Question: I am working in digital image restoration field. Recently I have studied a number of image restoration techniques based papers. I have also used codes that are provided on the project page of these papers. One thing that I have noticed is that algorithms presented in these papers are able to remove blur from images that are included in respective papers, but these are not able to remove high quality blur.
Can anyone please explain, that why is it so?
This is a simple image having high quality blur:

Expert advice needed, with complete explanation.
I also want to know; is high quality blur removal an in digital image processing or not?
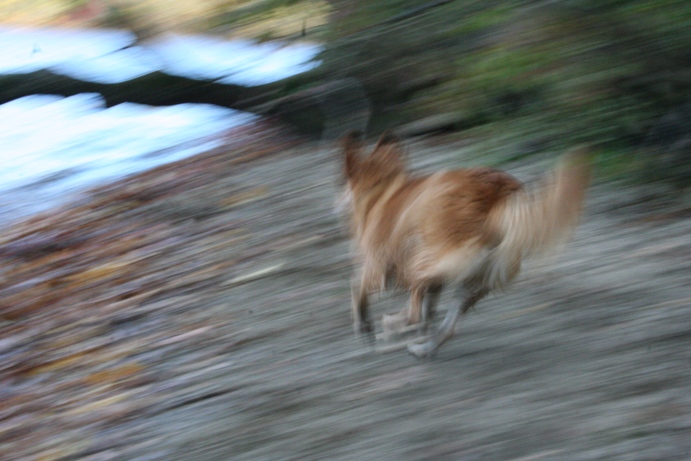
Answer: Since the blur kernel is unknown, the algorithm should be a blind-deconvolution algorithm. A typical blind-deconvolution algorithm would recover the convolution kernel (point-spread function) as well as the image itself.
But most such algorithm only deals with spatially invariant blur, which need the blur kernel to be stable across the whole image. The image you provided contains shift-variant spatially-variant blur. Both the camera and the dog are moving during exposure, result in an very complex blurred image. AFAIK, there is no algorithm that can recover your blurred dog. If you can remove the dog from the image the result could be much better.
Moreover, camera blur can also affect the result. Since it is a real photo, the focal point should be clearer while other stuff outside the depth of focus is blured out. It adds another dimention of spacial variance. A lot of research papers only evaluate their algorithm against computed blur images or simple real photos. The deblur algorithm for complex shift-variant blur is still a open problem.
Further more, noises in images can also affect the deblur quality. And real photos always contains noises.
At last, you should remember that mathematically speaking, deblurring is an ill-posed inverse problem, so small perturbations in the data (for instance noise in the measured
"blurred" image) lead to large errors in the reconstruction. It is not always possible to recover a blured image since a lot of information are lost in the blurring.